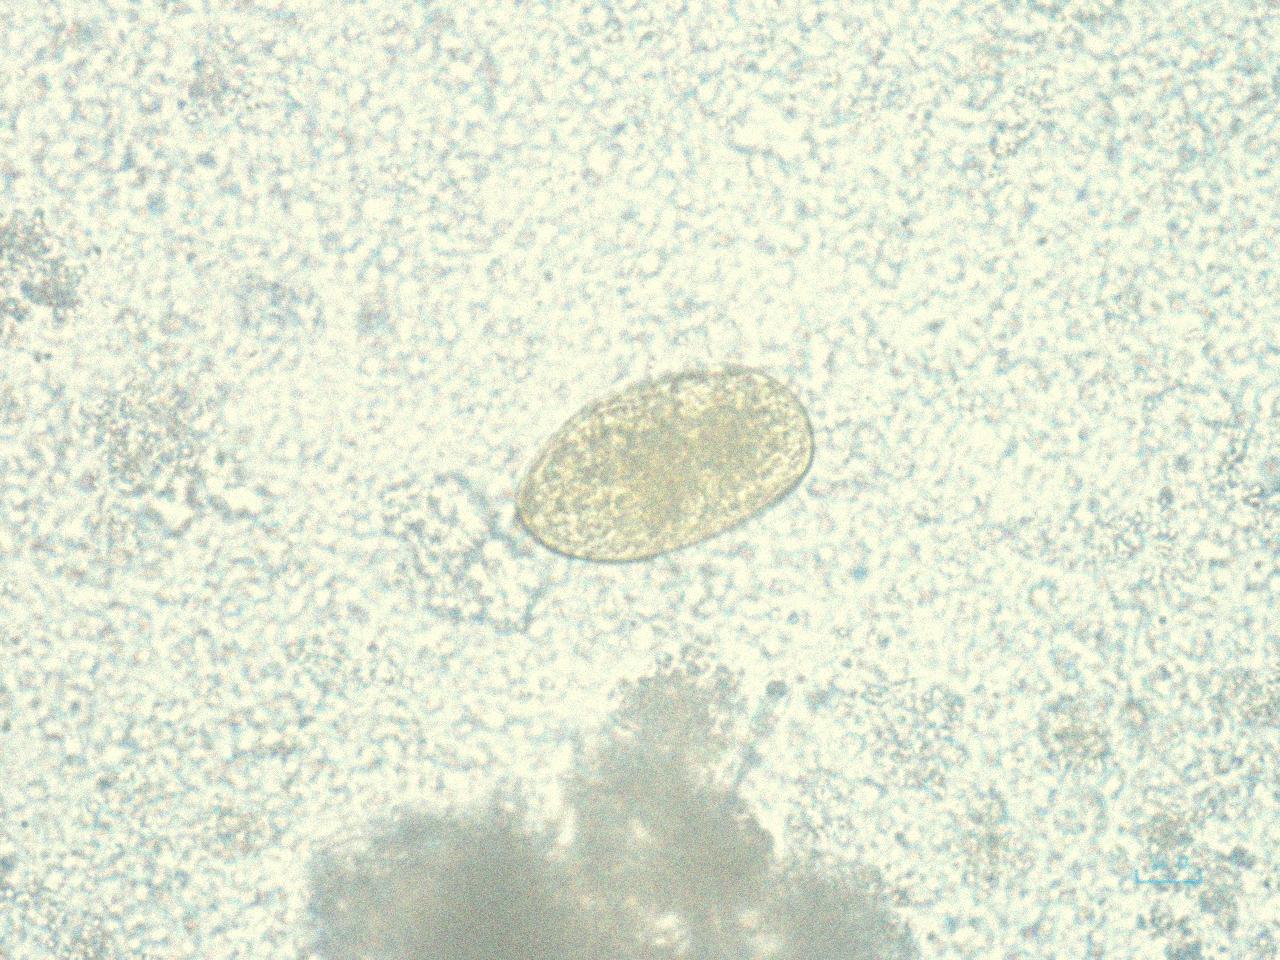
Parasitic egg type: Paragonimus spp